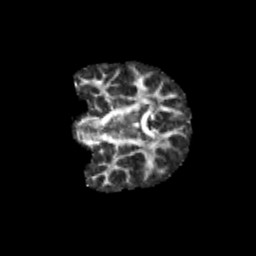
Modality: FA
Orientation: coronal
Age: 11
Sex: male
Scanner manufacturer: siemens
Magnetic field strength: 3 T
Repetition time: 3.8 s
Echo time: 0.07 s